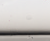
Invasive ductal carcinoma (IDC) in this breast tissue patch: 0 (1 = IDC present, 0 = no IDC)